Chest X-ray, PA view. Patient: 39 years old, sex M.
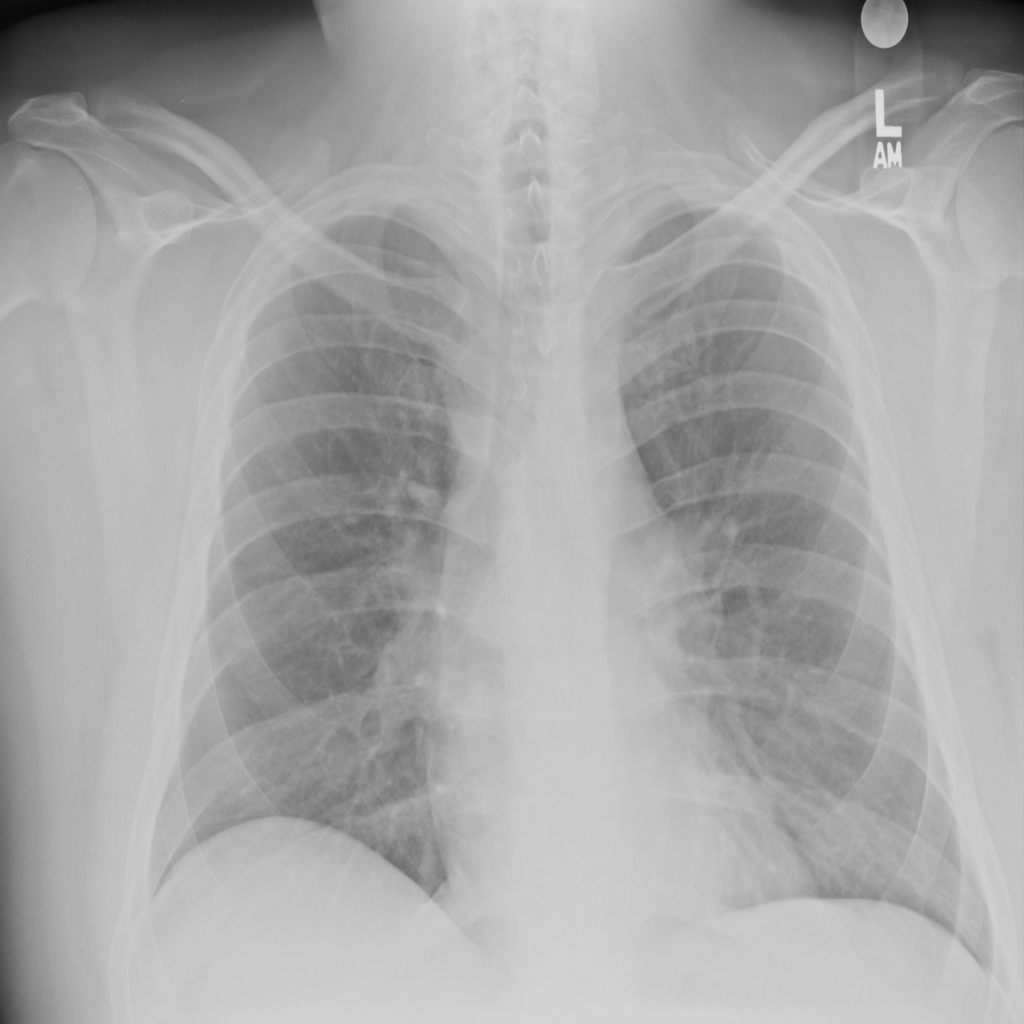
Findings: No Finding